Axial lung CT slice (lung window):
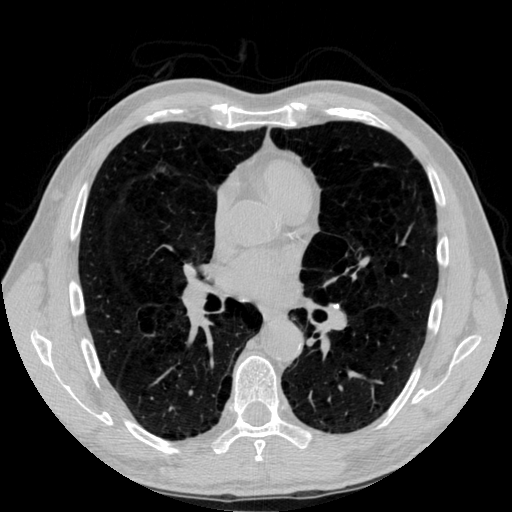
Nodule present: no